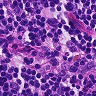
Metastatic tissue present: no